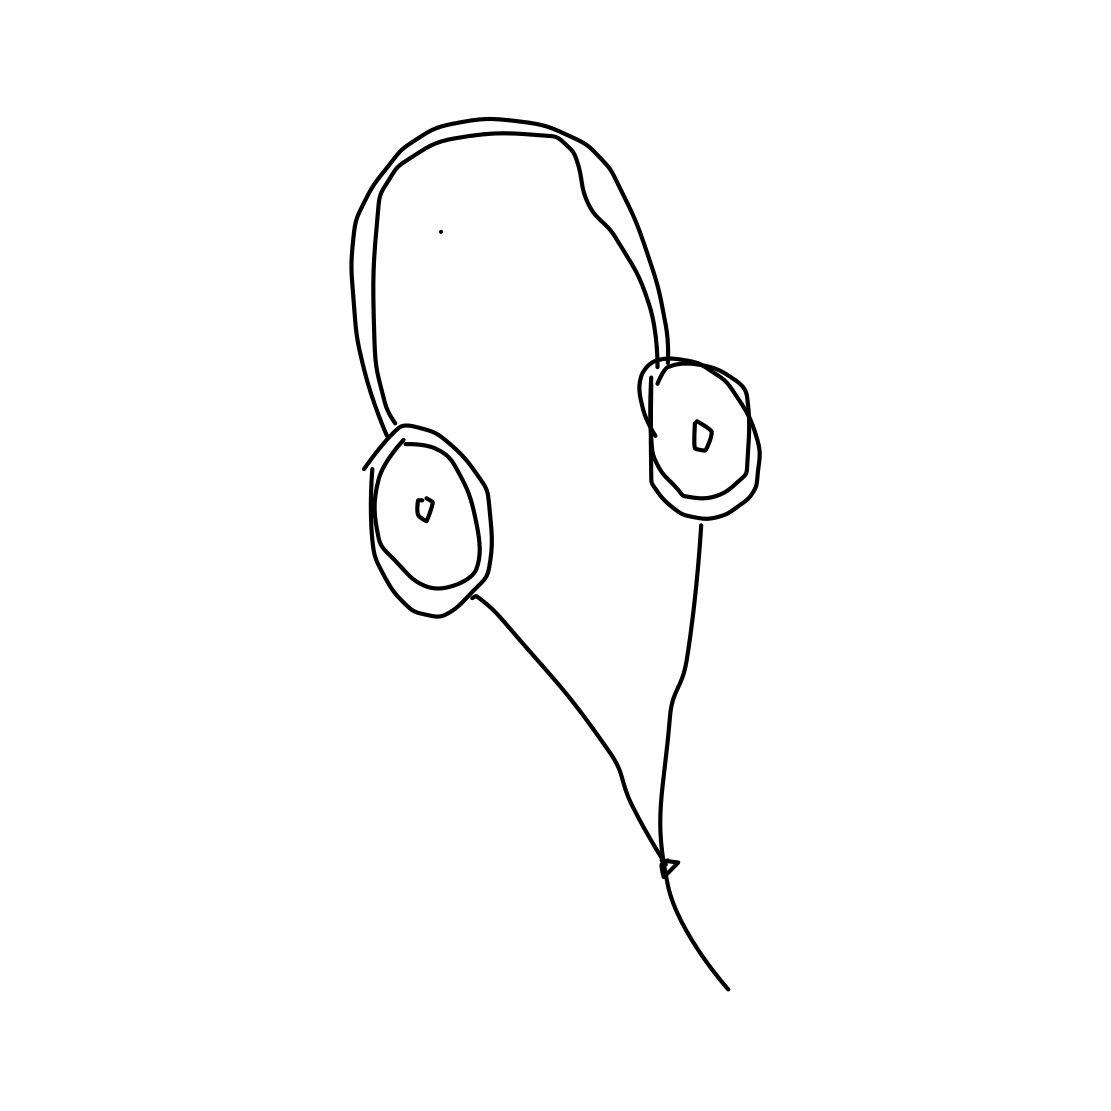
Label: head-phones